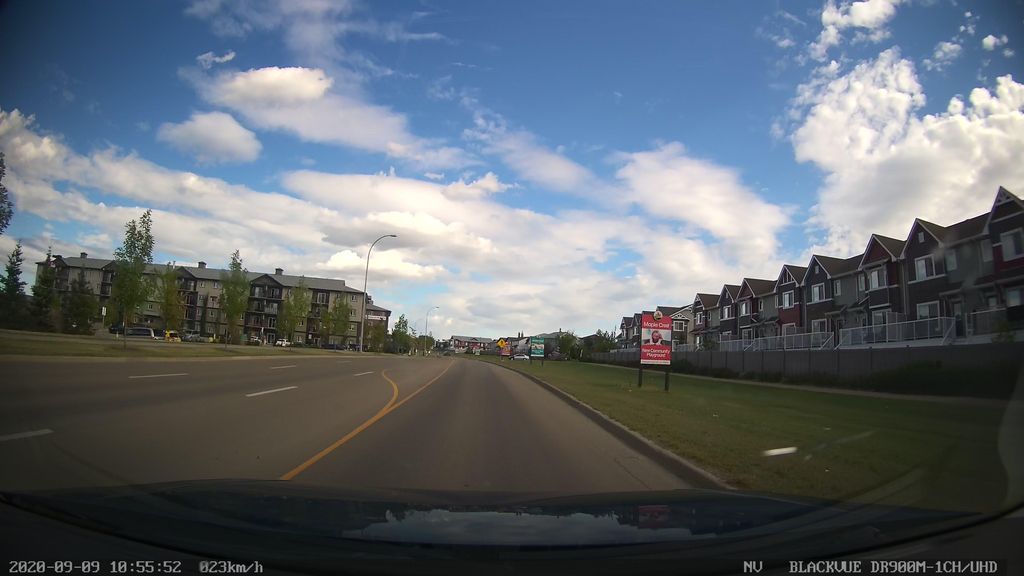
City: edmonton